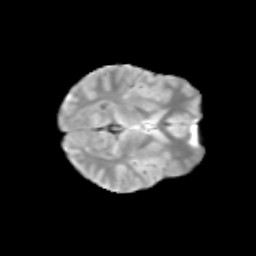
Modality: T2w
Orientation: axial
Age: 9
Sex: female
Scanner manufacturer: siemens
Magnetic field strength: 3 T
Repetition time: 3.8 s
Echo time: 0.07 s